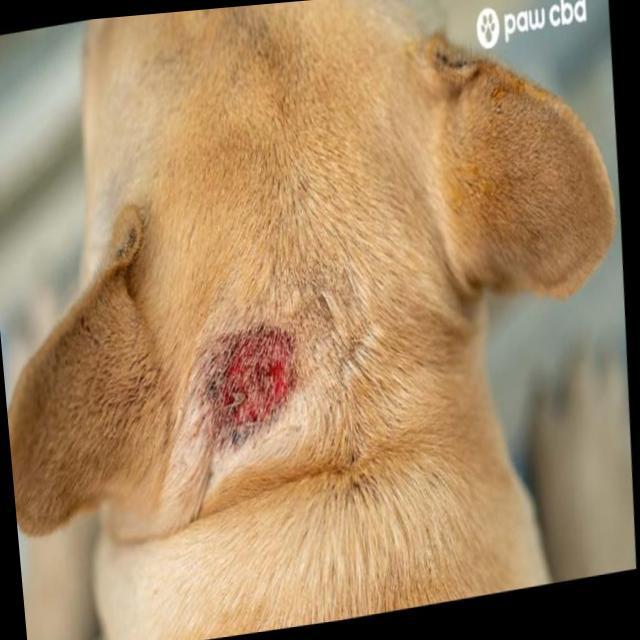
Canine ringworm (Dermatophytosis) — fungal infection caused by Microsporum or Trichophyton. Presents with circular alopecia, scaling, crusting, and broken hairs.